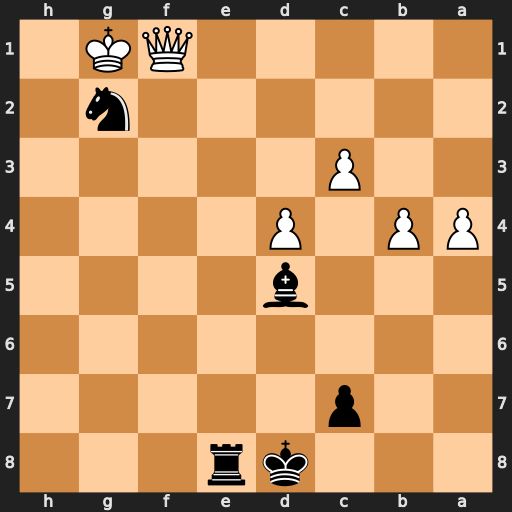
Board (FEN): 3kr3/2p5/8/3b4/PP1P4/2P5/6n1/5QK1
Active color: b
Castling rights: -
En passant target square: -
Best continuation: Re1 Qxe1 Nxe1